Question: I am working on a small game with touch-motion, bluetooth, and menus. At the moment the code is implemented is in my custom View.
For example vectors of classes that store game-data, vectors for current data and later will there be some threads for animations and timers.
Yet there is no icons for "abilities", but I will implement them too.
Later will there be a process or a service with bluetooth which also calls methods which are at the moment in the custom view class.
I suppose this is a bad design - so I have no concrete idea how I can or should move my functions to for example the activity which holds the custom view and how to let the custom view and activity communicate with each other.
Maybe some of you have advice on what to do.
Here is the activity:
Gamecontroller_Activity:
'''
public class Gamecontroller_Activity extends Activity {
@Override
protected void onCreate(Bundle savedInstanceState) {
super.onCreate(savedInstanceState);
Log.i("Enter Function","Enter onCreate Gamecontroler_Activity");
setContentView(R.layout.activity_gamecontroller);
}
}
'''
activity_gamecontroller.xml:
'''
<RelativeLayout
xmlns:android="http://schemas.android.com/apk/res/android"
android:layout_width="match_parent"
android:layout_height="match_parent">
<com.example.calma.Gamecontroller_View
android:layout_width="match_parent"
android:layout_height="match_parent"
/>
</RelativeLayout>
'''
And the big custom view class (shorted) Gamecontroller_View.java:
'''
public class Gamecontroller_View extends View implements OnGestureListener{
//Touch
private PointF fingerpointer;
private int totalClickt;
private static final int SIZE = 60;
private Paint mPaint;
//Text Flashes
private Paint textPaint;
private Paint textPaintAction;
private String currentMsg;
private boolean currentMsgShow;
//Drawables (Pictures)
private int monsterscale;
private int monsterMinimumBorderX;
private int monsterMinimumBorderY;
private Bitmap bitmap1,bitmap2;
private HashMap<String, Bitmap> hashmapMonsterStandartBitmap;
Display Informations;
private DisplayMetrics displayMetrics;
private int xDisplayMaximum;
private int yDisplayMaximum;
//Monsters
private Vector<Monster> currentMonsters;
private int monsterCountGlobal;
//Player Stats
private Player playerMe;
//Enemy Player Stats
private Player playerEnemy;
public Gamecontroller_View(Context context, AttributeSet attrs) {
super(context, attrs);
initView();
}
public void initView(){
//display
displayMetrics = new DisplayMetrics();
((WindowManager) getContext().getSystemService(Context.WINDOW_SERVICE)).getDefaultDisplay().getMetrics(displayMetrics);
float displayPixelFactor = displayMetrics.widthPixels/displayMetrics.densityDpi;
xDisplayMaximum = displayMetrics.widthPixels ;
yDisplayMaximum = displayMetrics.heightPixels - (3*getStatusBarSizes());
Log.i("Display","displaywidthpixels/displayMetrics: "+xDisplayMaximum);
//yDisplayMaximum
//Enemy Player
playerEnemy = new Player();
//Monsters
monsterscale =10;
monsterMinimumBorderX= Math.min(xDisplayMaximum,yDisplayMaximum)/monsterscale;
monsterMinimumBorderY= Math.max(xDisplayMaximum,yDisplayMaximum)/monsterscale;
hashmapMonsterStandartBitmap = new HashMap<String,Bitmap>();
currentMonsters = new Vector<Monster>();
monsterCountGlobal = 0;
Log.i("display","Monsterscale: "+monsterscale + " minMonsterBorder: "+monsterMinimumBorderX);
//init Touch detection and draw
mPaint = new Paint(Paint.ANTI_ALIAS_FLAG);
mPaint.setColor(Color.BLUE);
mPaint.setMaskFilter(new BlurMaskFilter(15, Blur.OUTER));
mPaint.setStyle(Paint.Style.FILL_AND_STROKE);
//init Text wich will be drawn
textPaint = new Paint(Paint.ANTI_ALIAS_FLAG);
textPaint.setTextSize(30);
textPaintAction = new Paint(Paint.ANTI_ALIAS_FLAG);
textPaintAction.setTextSize(60);
currentMsg = "";
currentMsgShow = false;
//Futher init stuff
initPlayerMe();
initPlayerEnemy();
enemySpawn();
preloadImages();
showDebug();
}
public void initPlayerMe(){
//Player
playerMe = new Player();
playerMe.setlife(100);
playerMe.setMoney(0);
playerMe.setStrength(1);
}
public void initPlayerEnemy(){
//Player
playerEnemy = new Player();
playerEnemy.setlife(100);
playerEnemy.setMoney(0);
playerEnemy.setStrength(1);
}
public Vector<Dimension> findPlaceForMonsters(int n){
//First Collect allready existing Monster Coordinates
Vector <Dimension> currentPlaces = new Vector<Dimension>();
Vector <Dimension> newPlaces = new Vector<Dimension>();
for(int i = 0; i< currentMonsters.size();i++){
if (currentMonsters.elementAt(i) != null){
currentPlaces.add(currentMonsters.elementAt(i).getDimension());
}
}
for (int i=0; i < n ;i++){
newPlaces.add(new Dimension(getRandomNumberBetween(0, xDisplayMaximum-monsterMinimumBorderX),
getRandomNumberBetween(0, yDisplayMaximum-monsterMinimumBorderY)));
Log.i("randomPlaces","Point xy: " + newPlaces.lastElement().getX()+ " "+newPlaces.lastElement().getY());
}
Log.i("findPlfaceForMonsters",this.monsterMinimumBorderX+" "+this.monsterMinimumBorderY);
return newPlaces;
}
public void enemySpawn(){
int tempCount =0;
Vector<Dimension> newPlaces = findPlaceForMonsters(6);
for(int i=0; i < 2;i++){
currentMonsters.add(new MonsterMedium(monsterCountGlobal));
currentMonsters.lastElement().setDimension(new Dimension(newPlaces.elementAt(tempCount).getX(),newPlaces.elementAt(tempCount).getY(),monsterMinimumBorderX,monsterMinimumBorderY));
monsterCountGlobal++;
tempCount++;
}
for(int i=0; i < 2;i++){
currentMonsters.add(new MonsterSmall(monsterCountGlobal));
currentMonsters.lastElement().setDimension(new Dimension(newPlaces.elementAt(tempCount).getX(),newPlaces.elementAt(tempCount).getY(),monsterMinimumBorderX,monsterMinimumBorderY));
monsterCountGlobal++;
tempCount++;
}
for(int i=0; i < 2;i++){
currentMonsters.add(new MonsterHeavy(monsterCountGlobal));
currentMonsters.lastElement().setDimension(new Dimension(newPlaces.elementAt(tempCount).getX(),newPlaces.elementAt(tempCount).getY(),monsterMinimumBorderX,monsterMinimumBorderY));
monsterCountGlobal++;
tempCount++;
}
}
public void attackMonster(int id){
for (int i=currentMonsters.size()-1; i >= 0; i--){
if (currentMonsters.elementAt(i).getID() == id){
int restlife = currentMonsters.elementAt(i).setDamge(this.playerMe.getStrength());
lifeOfMonsterChanged(currentMonsters.elementAt(i).getID(),i,restlife);
break;
}
}
}
public void lifeOfMonsterChanged(int id,int index, int life){
if (life <= 0){
Log.i("MonsterTouchted", "Monster tot");
currentMonsters.removeElementAt(index);
}
else{
Log.i("MonsterTouchted", "Monster "+id+" restlife: "+life);
//effekte? (shake?) farbE?
}
}
@Override
public boolean onTouchEvent(MotionEvent event) {
// get pointer index from the event object
int pointerIndex = event.getActionIndex();
// get pointer ID
int pointerId = event.getPointerId(pointerIndex);
Log.i("touch","event.getPointerID(): "+pointerId);
// get masked (not specific to a pointer) action
int maskedAction = event.getActionMasked();
switch (maskedAction) {
//Detection of a finger touch
case MotionEvent.ACTION_DOWN:
totalClickt = totalClickt+1;
//attackTheMonster(currentPlayer.attack());
fingerpointer = new PointF();
fingerpointer.x = event.getX(0);
fingerpointer.y = event.getY(0);
for (int i=currentMonsters.size()-1; i >= 0; i--){
if(currentMonsters.elementAt(i).getDimension().contains((int)fingerpointer.x, (int)fingerpointer.y)){
Log.i("MonsterTouchted","MonsterTouched: index: "+i);
attackMonster(currentMonsters.elementAt(i).getID());
break;
}
}
case MotionEvent.ACTION_POINTER_DOWN:
{
// Optional more than one finger
break;
}
case MotionEvent.ACTION_MOVE:
{ // a pointer was moved
if (fingerpointer != null) {
fingerpointer.x = event.getX(0);
fingerpointer.y = event.getY(0);
}
break;
}
case MotionEvent.ACTION_UP:
case MotionEvent.ACTION_POINTER_UP:
case MotionEvent.ACTION_CANCEL: {
fingerpointer = null;
break;
}
}
invalidate();
return true;
}
@Override
protected void onDraw(Canvas canvas) {
super.onDraw(canvas);
// draw all pointers
if (fingerpointer != null){
mPaint.setColor(colors[0]);
canvas.drawCircle(fingerpointer.x, fingerpointer.y, SIZE, mPaint);
}
// draw mosnters
for(int i=0; i < currentMonsters.size();i++){
if( currentMonsters.elementAt(i) != null){
canvas.drawBitmap(hashmapMonsterStandartBitmap.get(currentMonsters.elementAt(i).getImagePath()), currentMonsters.elementAt(i).getDimension().getX(), currentMonsters.elementAt(i).getDimension().getY(), mPaint); //bitmap, abstand left, abstand top, paint
} else{
Log.i("Failure","Draw monster nullpointer bei index: "+i);
}
}
//draw extra texts
if(currentMsgShow){
Log.i("onDraw","enter currenMsgShow");
if(displayMetrics != null){
int textsize = (int) textPaintAction.measureText(currentMsg);
int sidespacing = (displayMetrics.widthPixels - textsize)/2;
canvas.drawText(currentMsg, sidespacing, displayMetrics.heightPixels/5 , textPaintAction);
}
}
//Draw extratext
canvas.drawText( "Total Clickt: " + totalClickt, 10, 40 , textPaint);
}
}
'''
Project:

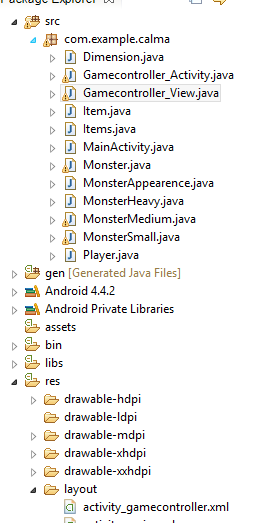
Answer: Make those changes:
1) in your :
'''
<RelativeLayout
xmlns:android="http://schemas.android.com/apk/res/android"
android:layout_width="match_parent"
android:layout_height="match_parent">
<com.example.calma.Gamecontroller_View
android:layout_width="match_parent"
android:layout_height="match_parent"
android:id="@+id/myGameController"/>
</RelativeLayout>
'''
2) in your :
'''
public class Gamecontroller_Activity extends Activity {
Gamecontroller_View mGameControllerView;
@Override
protected void onCreate(Bundle savedInstanceState) {
super.onCreate(savedInstanceState);
Log.i("Enter Function","Enter onCreate Gamecontroler_Activity");
setContentView(R.layout.activity_gamecontroller);
mGameControllerView = (Gamecontroller_View) findViewById(R.id.myGameController);
}
}
'''
3) now you can call for example 'mGameControllerView.initPlayerMe();' from any method in your .
This is an example:
'''
public class Gamecontroller_Activity extends Activity {
Gamecontroller_View mGameControllerView;
@Override
protected void onCreate(Bundle savedInstanceState) {
super.onCreate(savedInstanceState);
Log.i("Enter Function","Enter onCreate Gamecontroler_Activity");
setContentView(R.layout.activity_gamecontroller);
mGameControllerView = (Gamecontroller_View) findViewById(R.id.myGameController);
testMethod();
}
private void testMethod(){
mGameControllerView.enemySpawn();
}
}
'''